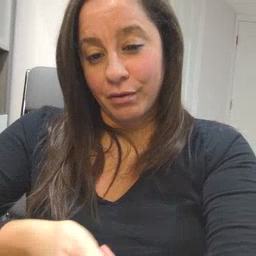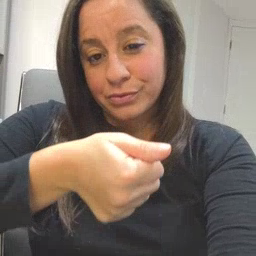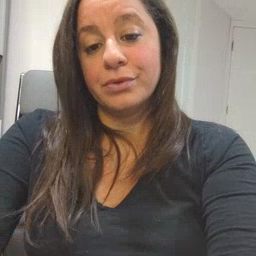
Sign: hide